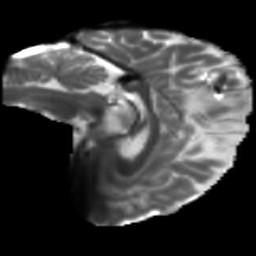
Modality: T2w
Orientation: sagittal
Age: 39
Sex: female
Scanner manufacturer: siemens
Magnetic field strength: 3 T
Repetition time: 5.25 s
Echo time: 0.08 s